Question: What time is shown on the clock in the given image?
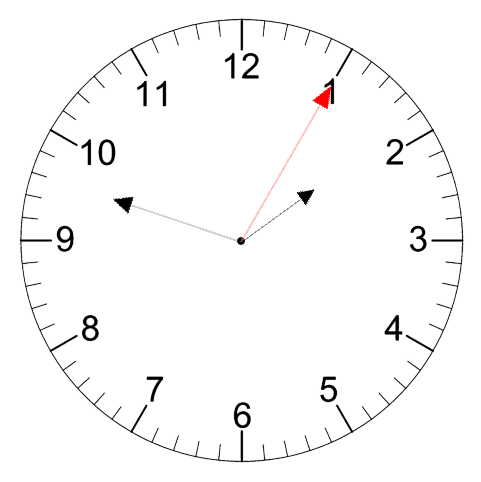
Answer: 01:48:05